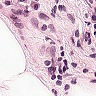
Metastatic tissue present: no